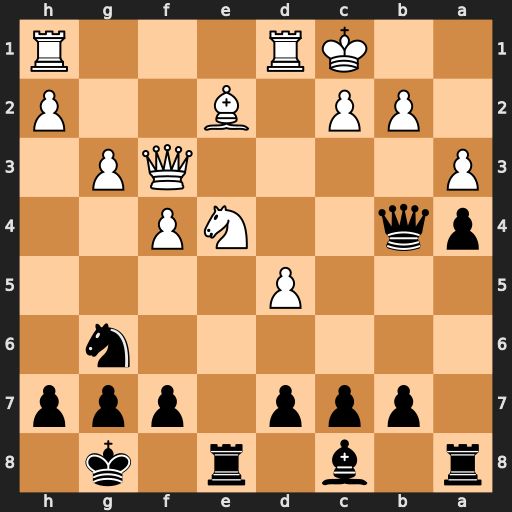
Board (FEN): r1b1r1k1/1ppp1ppp/6n1/3P4/pq2NP2/P4QP1/1PP1B2P/2KR3R
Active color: b
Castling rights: -
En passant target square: -
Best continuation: Qxe4 Qxe4 Rxe4